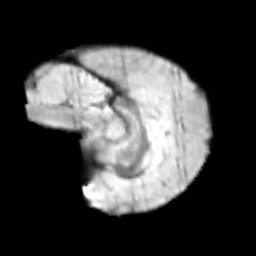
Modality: T2w
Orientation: sagittal
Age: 12
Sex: female
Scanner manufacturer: siemens
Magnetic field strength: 3 T
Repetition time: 3.8 s
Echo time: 0.07 s